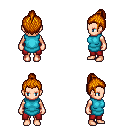
a pixel art fantasy rpg character, female body template, human, light skin, teal tunic, red pants, dark blonde short topknot hairstyle, four views (front, back, left, right), 2x2 character sprite sheet, small pixel art, hard edges, no anti-aliasing